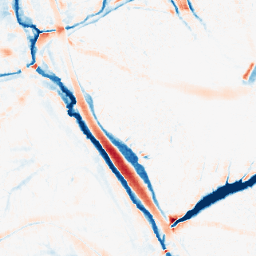
Category: morphological
Decomposition family: morphological_ellipse
Decomposition parameters: operation: average
width: 20
height: 20
Upsampling method: sinc_blackman
Upsampling parameters: scale: 8
kernel_size: 16
Upsampling scale: 8